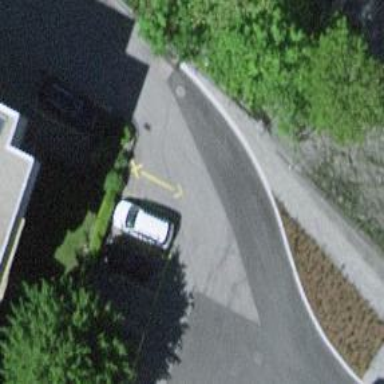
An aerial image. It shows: Footway with pebblestone surface.